Question: I am fairly well versed with Joomla, and I am running 3.0.3 on ten different sites I manage for clients. I log in to these sites very often to check all is ok. Today for the first time, when I went to the log in page I experienced a page saying "ARE YOU HUMAN" with a Captacha on. I have looked at the source code and I can say no indication of Joomla, and all CSS is contained within the file. Once you enter the captcha it takes you to the index page. Then weirdly I have also viewed another site (different server all togeather) and seen the same thing. There are no obvious hack attempts (such as content changed) but seams odd this has happened twice in one day for the first time and looks very unlike Joomla?
Screenshot:

Has anyone else experienced this? I have searched about it but can't find anything about it on Google etc
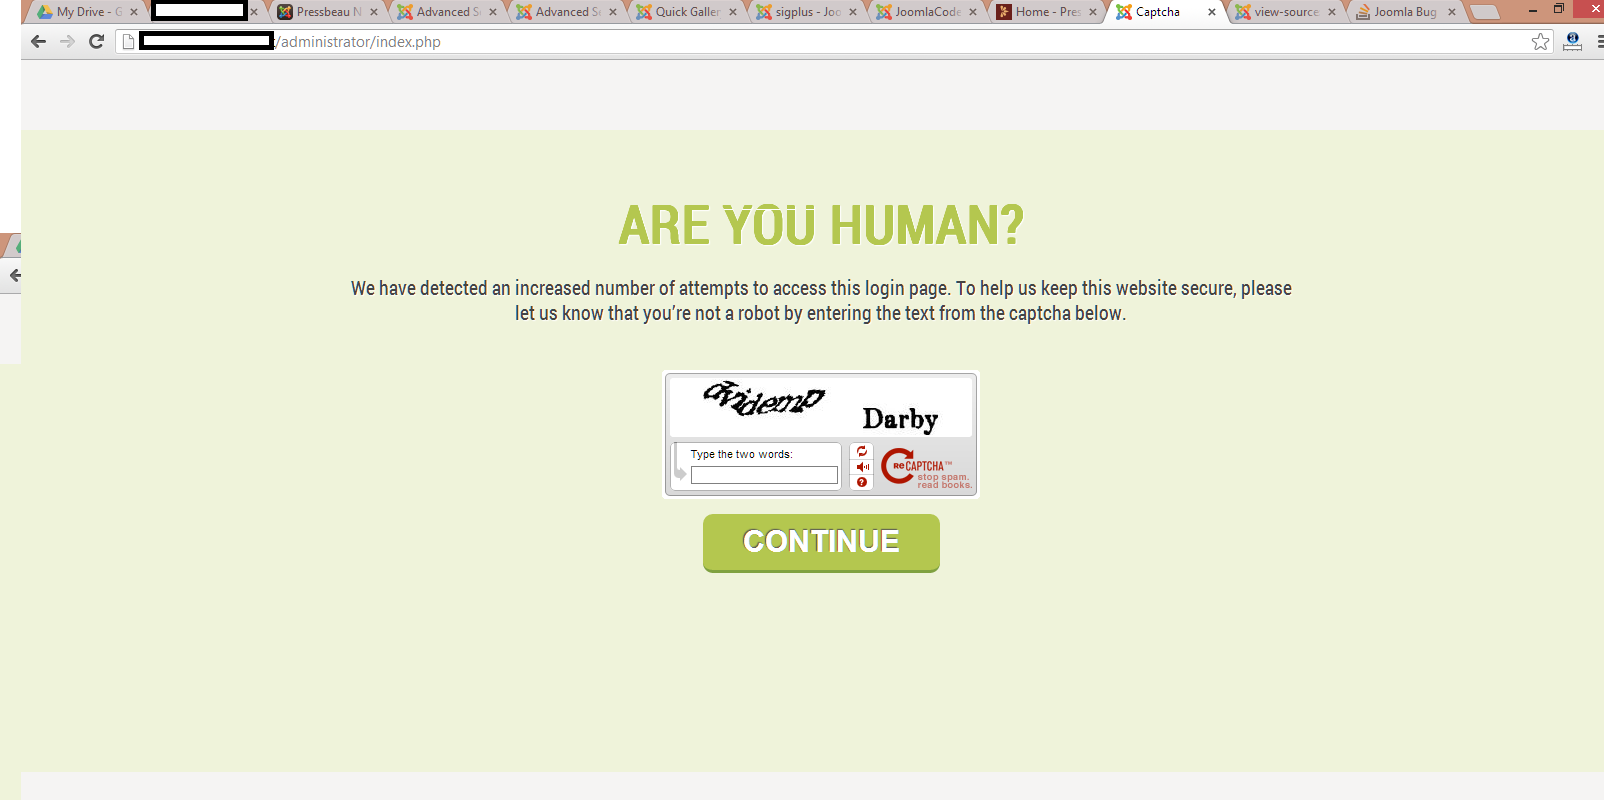
Answer: Go ask your hoster, he probably set this up himself.